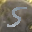
Label: 5